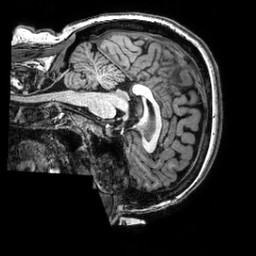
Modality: T1w
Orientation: sagittal
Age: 63
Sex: female
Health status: healthy